Question: I found this function here a few days ago but I couldn't find it again. It resizes images but the output quality is not good. It looks like the color depth is 8 bit.
First photo is the original, 2nd is Photoshopped and the last one is resized by the code:

'''
Image ResizeImage(Image original, int targetWidth)
{
double percent = (double)original.Width / targetWidth;
int destWidth = (int)(original.Width / percent);
int destHeight = (int)(original.Height / percent);
Bitmap b = new Bitmap(destWidth, destHeight);
Graphics g = Graphics.FromImage((Image)b);
try
{
g.InterpolationMode = InterpolationMode.HighQualityBicubic;
g.SmoothingMode = SmoothingMode.HighQuality;
g.PixelOffsetMode = PixelOffsetMode.HighQuality;
g.CompositingQuality = CompositingQuality.HighQuality;
g.DrawImage(original, 0, 0, destWidth, destHeight);
}
finally
{
g.Dispose();
}
return (Image)b;
}
'''
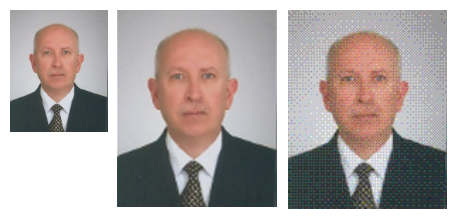
Answer: Looks like the image being transformed to indexed-color pixel format at some stage. Check <URL> and try to set up 'PixelFormat' and 'Resolution' properties explicitly.